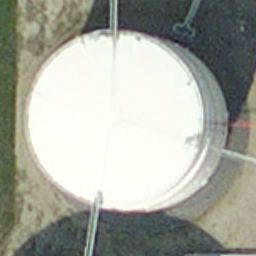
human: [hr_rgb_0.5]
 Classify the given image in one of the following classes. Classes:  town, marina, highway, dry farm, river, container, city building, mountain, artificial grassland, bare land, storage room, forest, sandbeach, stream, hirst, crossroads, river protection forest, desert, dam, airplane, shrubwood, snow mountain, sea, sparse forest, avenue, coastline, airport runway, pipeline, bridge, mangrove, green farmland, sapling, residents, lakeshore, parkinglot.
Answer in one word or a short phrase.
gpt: storage room